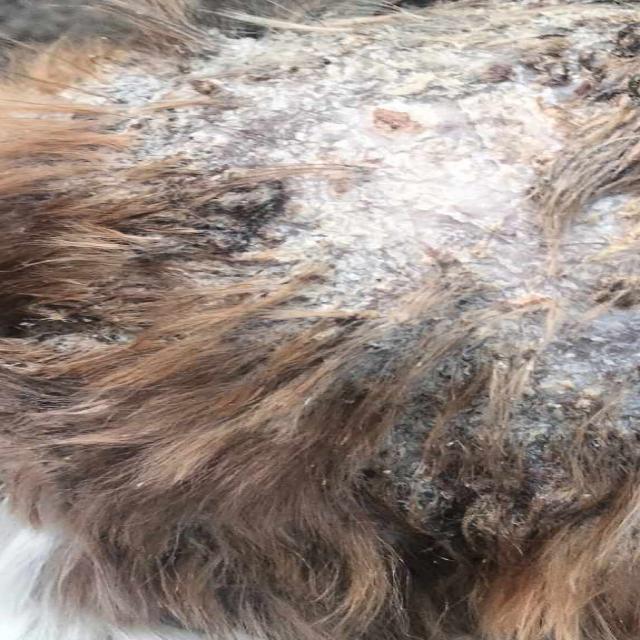
Canine demodicosis (Demodex mange) — caused by Demodex canis mites. Presents with alopecia, follicular papules, pustules, and comedones. Often localized on face and forelimbs.